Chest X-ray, PA view. Patient: 64 years old, sex F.
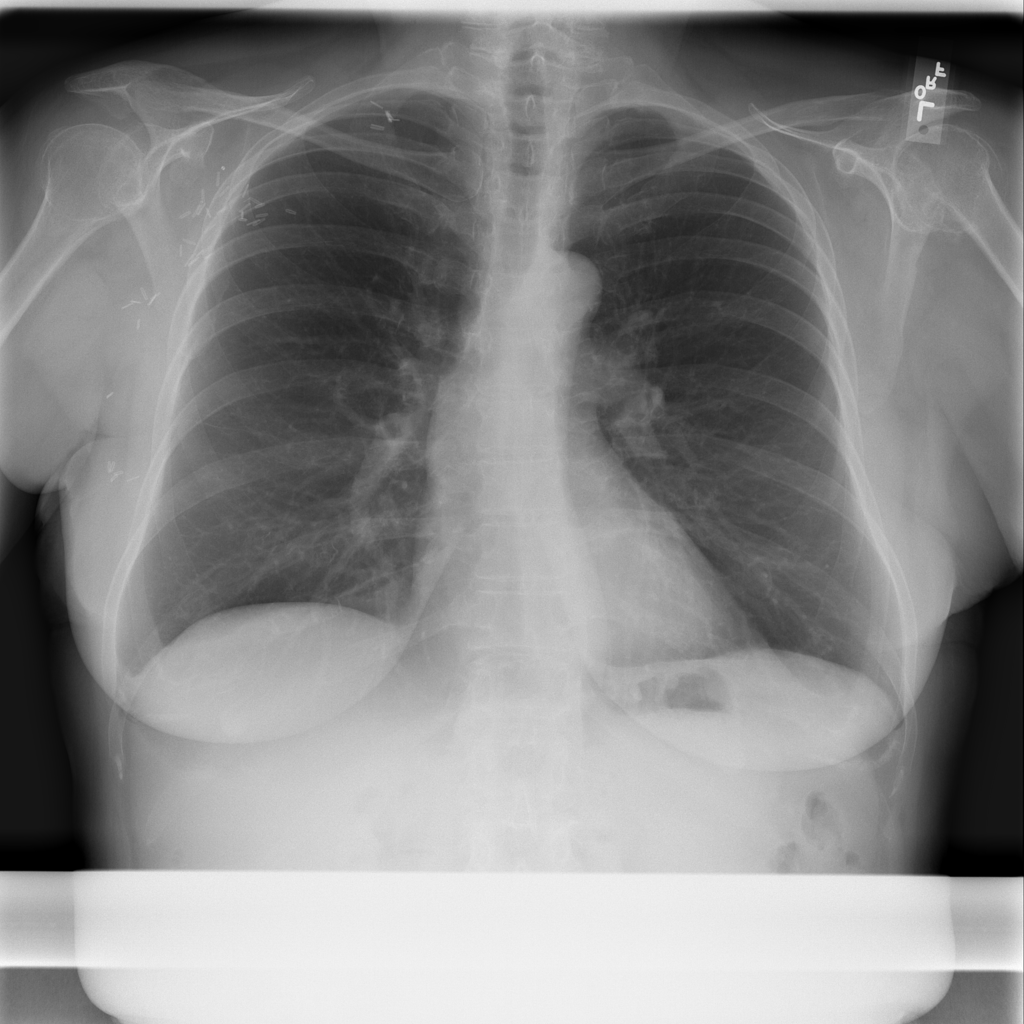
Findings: No Finding